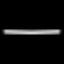
Label: line